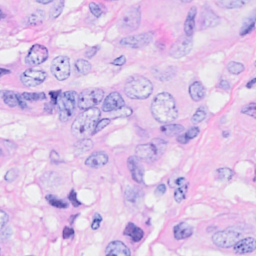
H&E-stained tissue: Breast